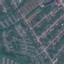
Land use / land cover: Residential